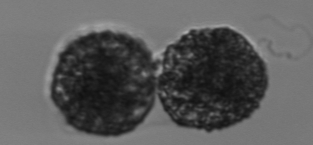
Label: Vicicitus_globosus